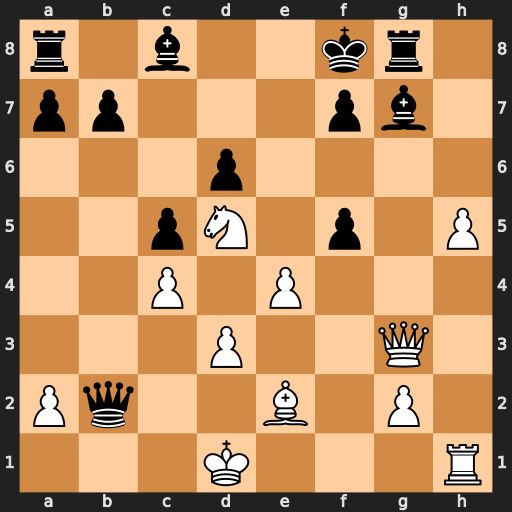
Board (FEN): r1b2kr1/pp3pb1/3p4/2pN1p1P/2P1P3/3P2Q1/Pq2B1P1/3K3R
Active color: w
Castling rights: -
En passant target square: -
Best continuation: Qxd6+ Ke8 Nc7#